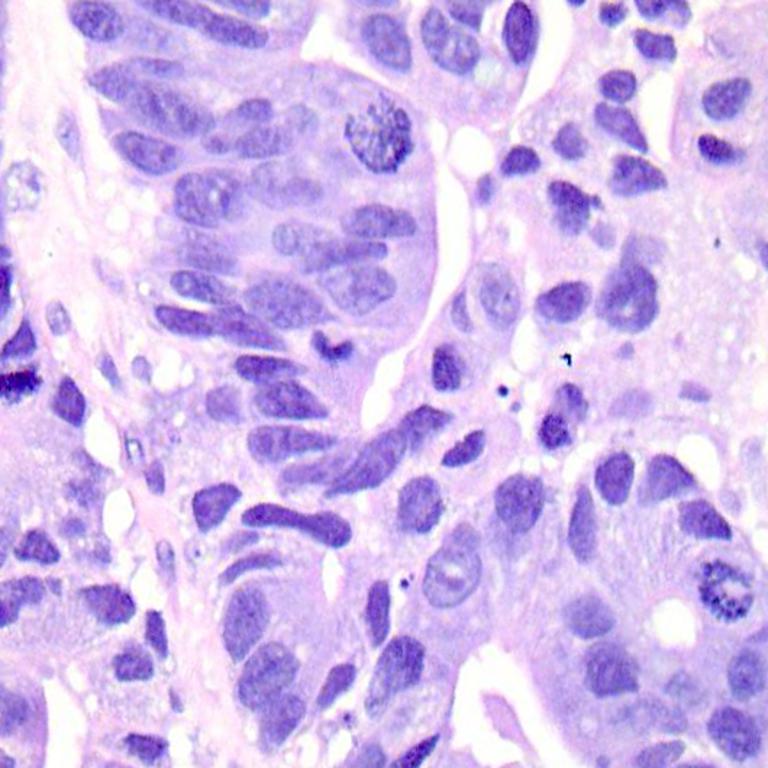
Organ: colon
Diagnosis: adenocarcinomas